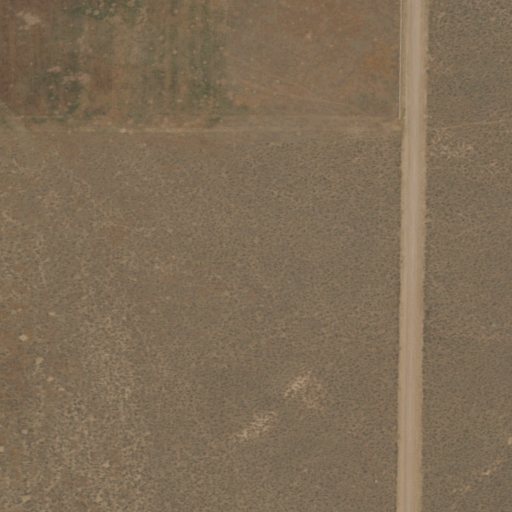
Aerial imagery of valley in Nevada named Warm Springs Valley containing shrub, open development, low intensity development, and grassland